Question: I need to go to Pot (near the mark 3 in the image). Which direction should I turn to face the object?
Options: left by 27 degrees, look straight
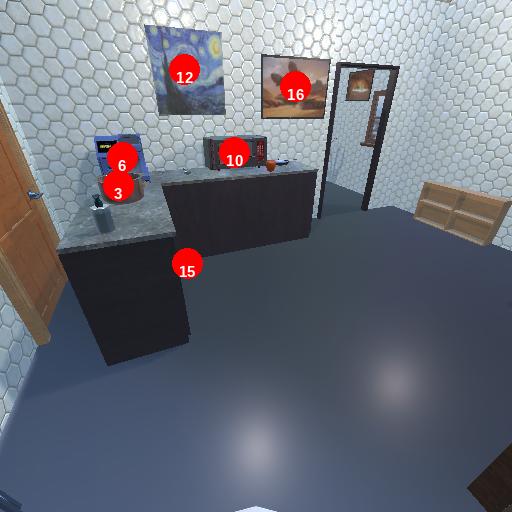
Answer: left by 27 degrees